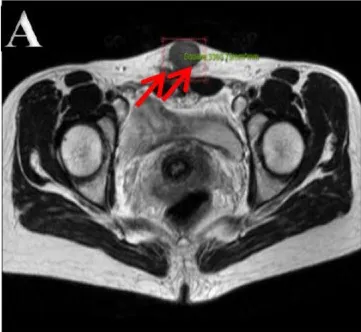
(A,B) Pelvic cavity magnetic resonance imaging. Multiple nodes in the abdominal wall, in the right iliac fossa, and behind the uterus, with lower T1- and T2-weighted image. The bigger showed homogeneous enhancement on enhancement images in the soft tissue of the lower abdominal wall.
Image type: radiology (mri)